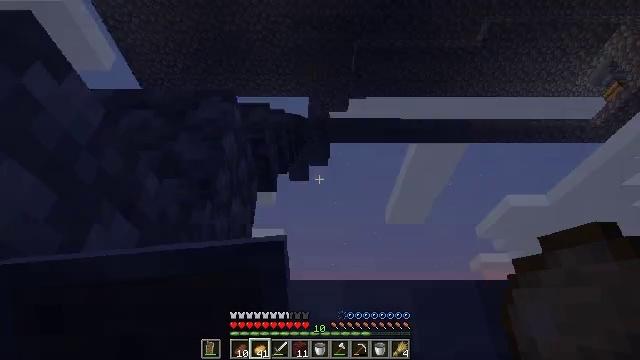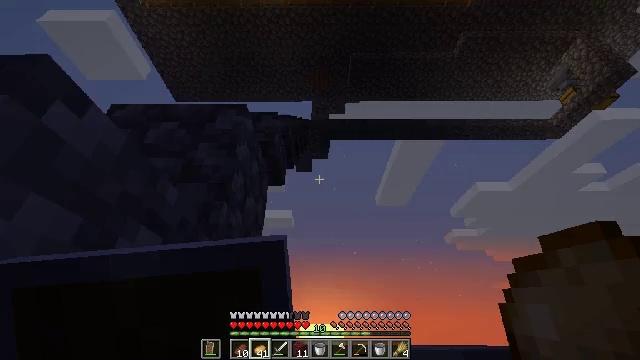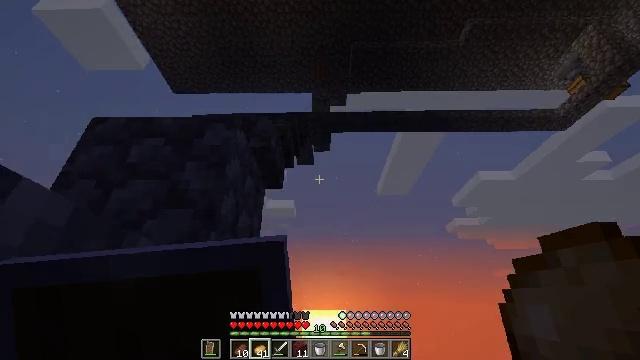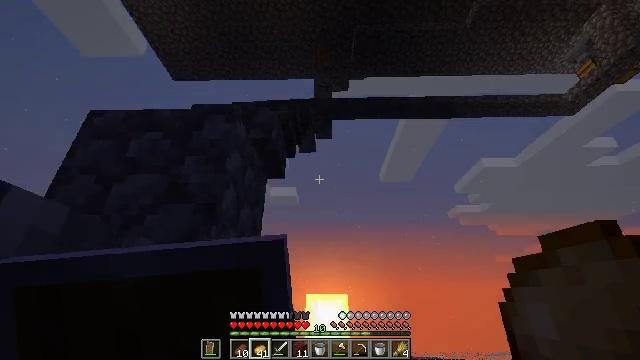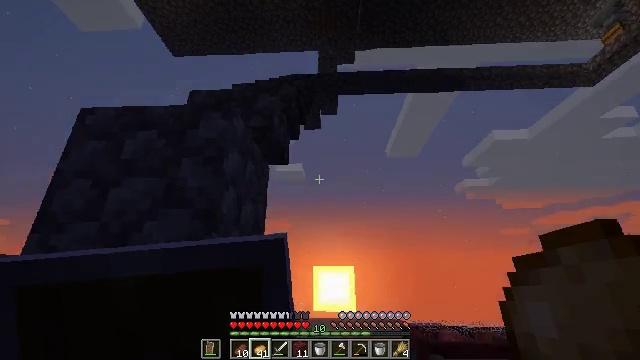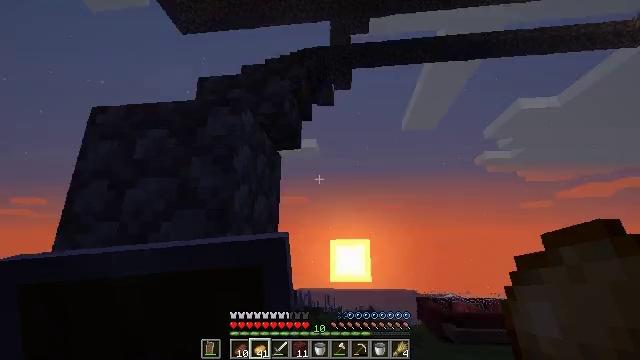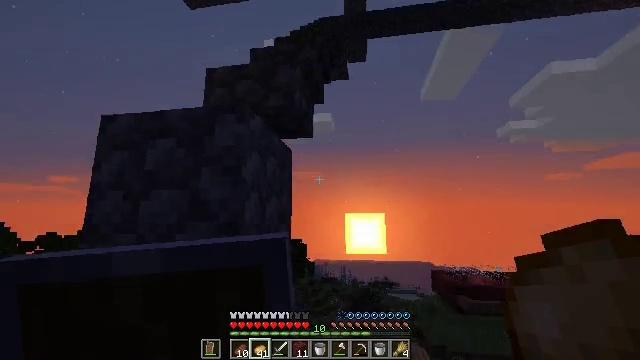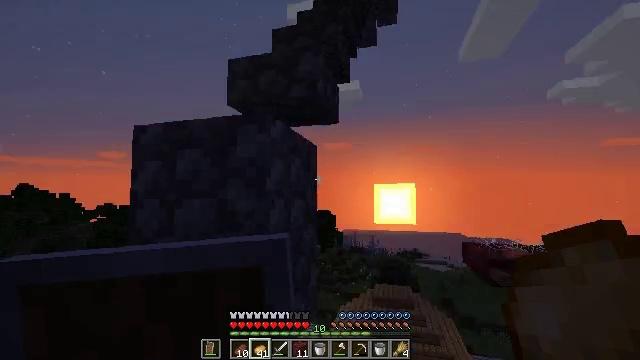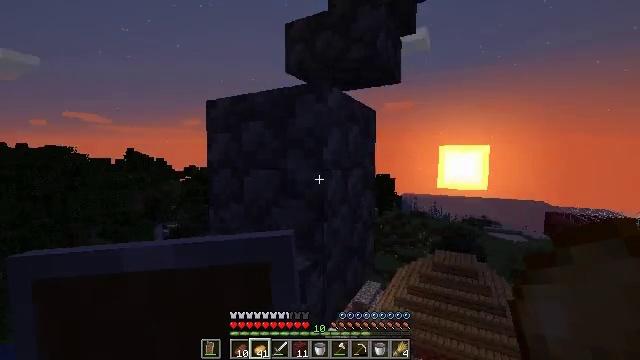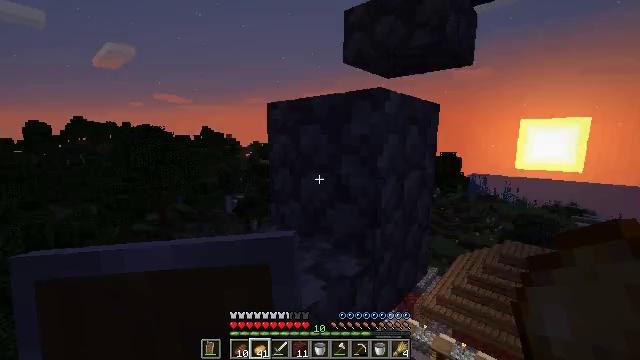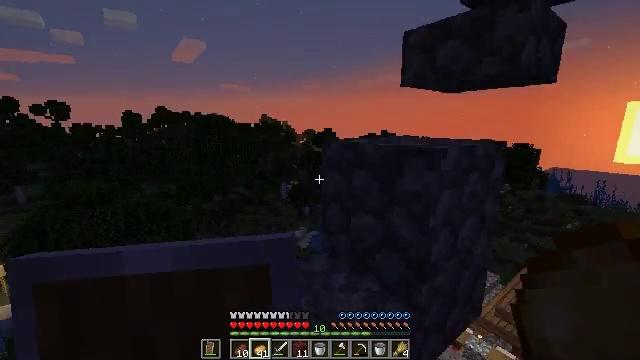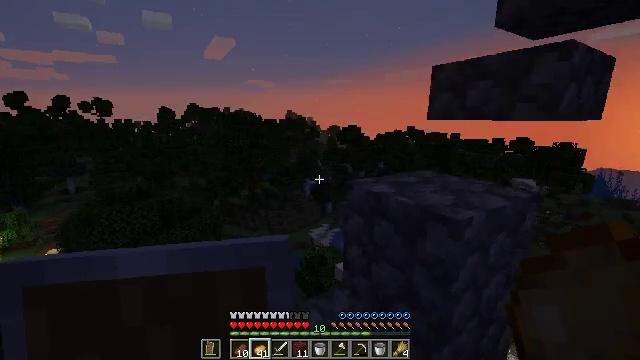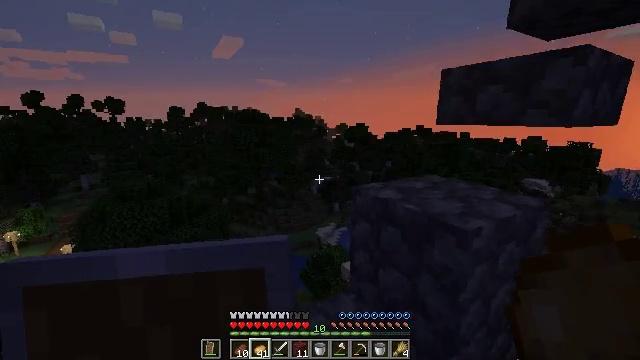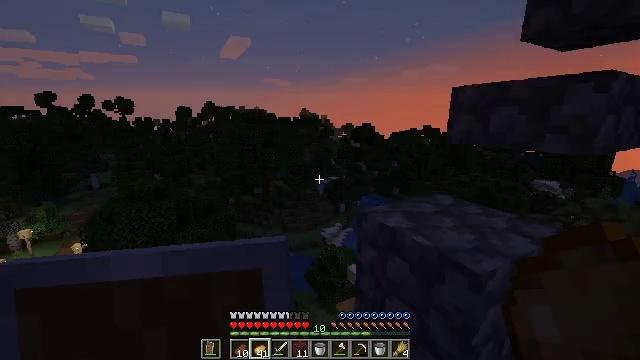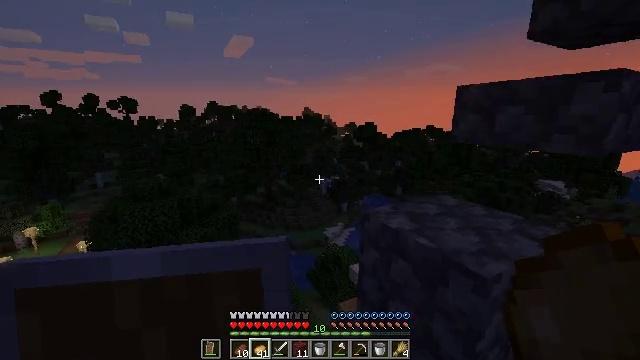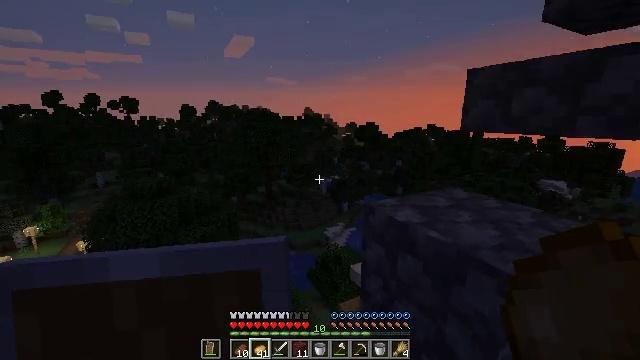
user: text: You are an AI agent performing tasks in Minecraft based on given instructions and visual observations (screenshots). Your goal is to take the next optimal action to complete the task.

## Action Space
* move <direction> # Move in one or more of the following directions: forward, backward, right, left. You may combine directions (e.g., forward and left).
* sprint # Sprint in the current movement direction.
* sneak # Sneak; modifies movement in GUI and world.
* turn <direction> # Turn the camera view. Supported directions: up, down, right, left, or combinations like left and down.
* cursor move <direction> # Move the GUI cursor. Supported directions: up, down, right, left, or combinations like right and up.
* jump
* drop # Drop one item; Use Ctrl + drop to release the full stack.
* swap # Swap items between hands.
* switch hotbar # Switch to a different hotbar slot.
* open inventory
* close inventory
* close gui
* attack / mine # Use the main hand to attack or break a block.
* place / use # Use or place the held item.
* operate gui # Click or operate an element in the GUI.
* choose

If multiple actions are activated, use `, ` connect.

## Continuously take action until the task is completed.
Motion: motion action
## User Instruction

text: Open the crafting table to craft an emerald.
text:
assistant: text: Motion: move forward, turn down, jump
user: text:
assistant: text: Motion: move forward, turn down, jump
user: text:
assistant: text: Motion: move forward, turn down, jump
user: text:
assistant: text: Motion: move forward, turn left and down, jump
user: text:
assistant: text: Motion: move forward, turn left and down, jump
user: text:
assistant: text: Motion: move forward, turn left and down, jump
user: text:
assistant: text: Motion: move forward, turn left and down, jump
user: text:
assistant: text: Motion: move forward, turn left and down, jump
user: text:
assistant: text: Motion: move forward, turn left and down, jump
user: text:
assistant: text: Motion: move forward, turn left and down, jump
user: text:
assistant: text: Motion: move forward, turn left and down
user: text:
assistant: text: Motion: move forward, turn left
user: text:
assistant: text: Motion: move forward, turn left
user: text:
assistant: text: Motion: move forward
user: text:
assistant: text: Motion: move forward
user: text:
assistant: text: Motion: move forward
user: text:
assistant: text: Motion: move forward
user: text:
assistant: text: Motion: turn right
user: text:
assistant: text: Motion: turn right
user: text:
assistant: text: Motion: turn right
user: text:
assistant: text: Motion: turn right
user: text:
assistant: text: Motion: turn right
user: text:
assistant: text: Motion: move forward
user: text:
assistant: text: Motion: move forward
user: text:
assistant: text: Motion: move forward
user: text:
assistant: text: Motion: move forward
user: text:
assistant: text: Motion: move forward
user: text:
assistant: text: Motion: move forward, jump
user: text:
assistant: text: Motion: move forward, jump
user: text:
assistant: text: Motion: turn right